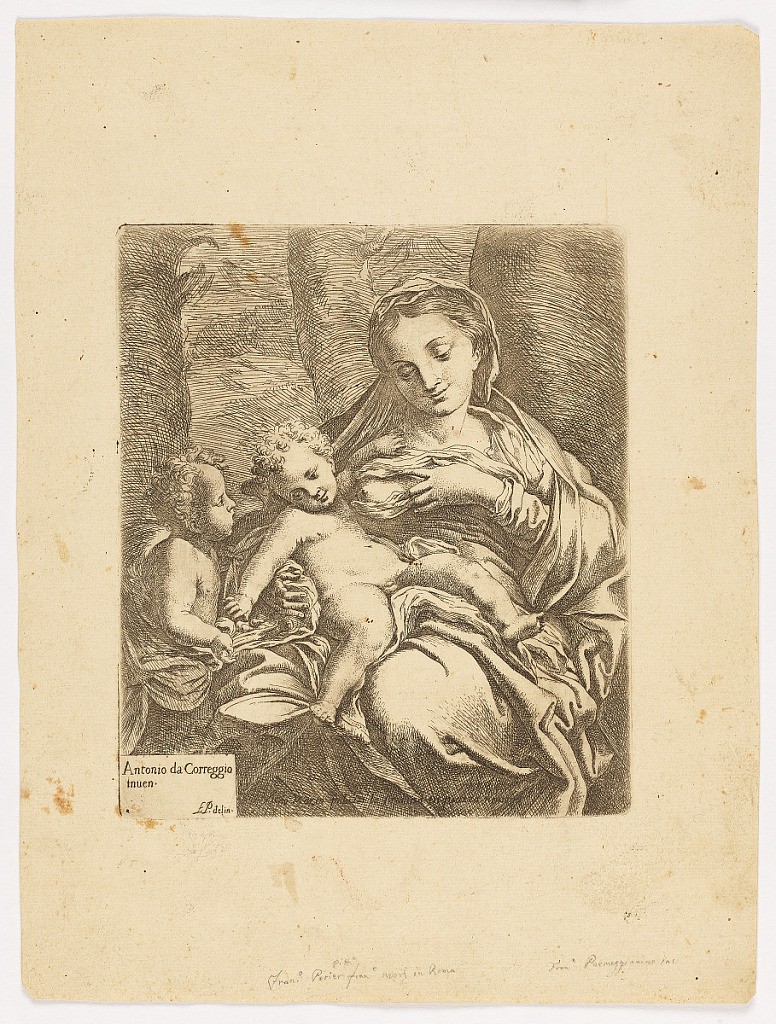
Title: Madonna and Child with an Angel
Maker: Antonio Allegri da Correggio, Italian, around 1489-1534
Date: late 17th century
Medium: Etching on paper
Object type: Print
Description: Mary, at right, is shown seated, with eyes downcast and one breast bared, held between her fingers so the Christ child may feed. He is shown nude, splayed out across her lap, twisting toward an angel at the left of the frame. Behind the figures, tree trunks. Attributed at lower left, and signed by publisher across the bottom.